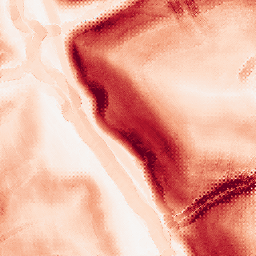
Category: morphological
Decomposition family: morphological_gradient
Decomposition parameters: size: 7
shape: disk
Upsampling method: regularized
Upsampling parameters: scale: 2
lambda_reg: 0.1
Upsampling scale: 2